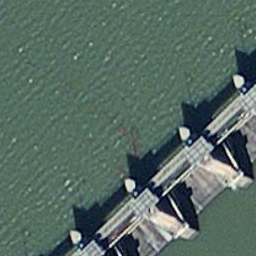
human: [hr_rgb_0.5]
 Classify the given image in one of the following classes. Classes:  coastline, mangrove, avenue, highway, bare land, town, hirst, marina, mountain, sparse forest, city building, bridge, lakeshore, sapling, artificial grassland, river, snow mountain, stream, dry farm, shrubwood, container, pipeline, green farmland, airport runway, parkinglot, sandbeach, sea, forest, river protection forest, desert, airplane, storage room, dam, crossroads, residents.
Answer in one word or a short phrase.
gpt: dam